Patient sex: F
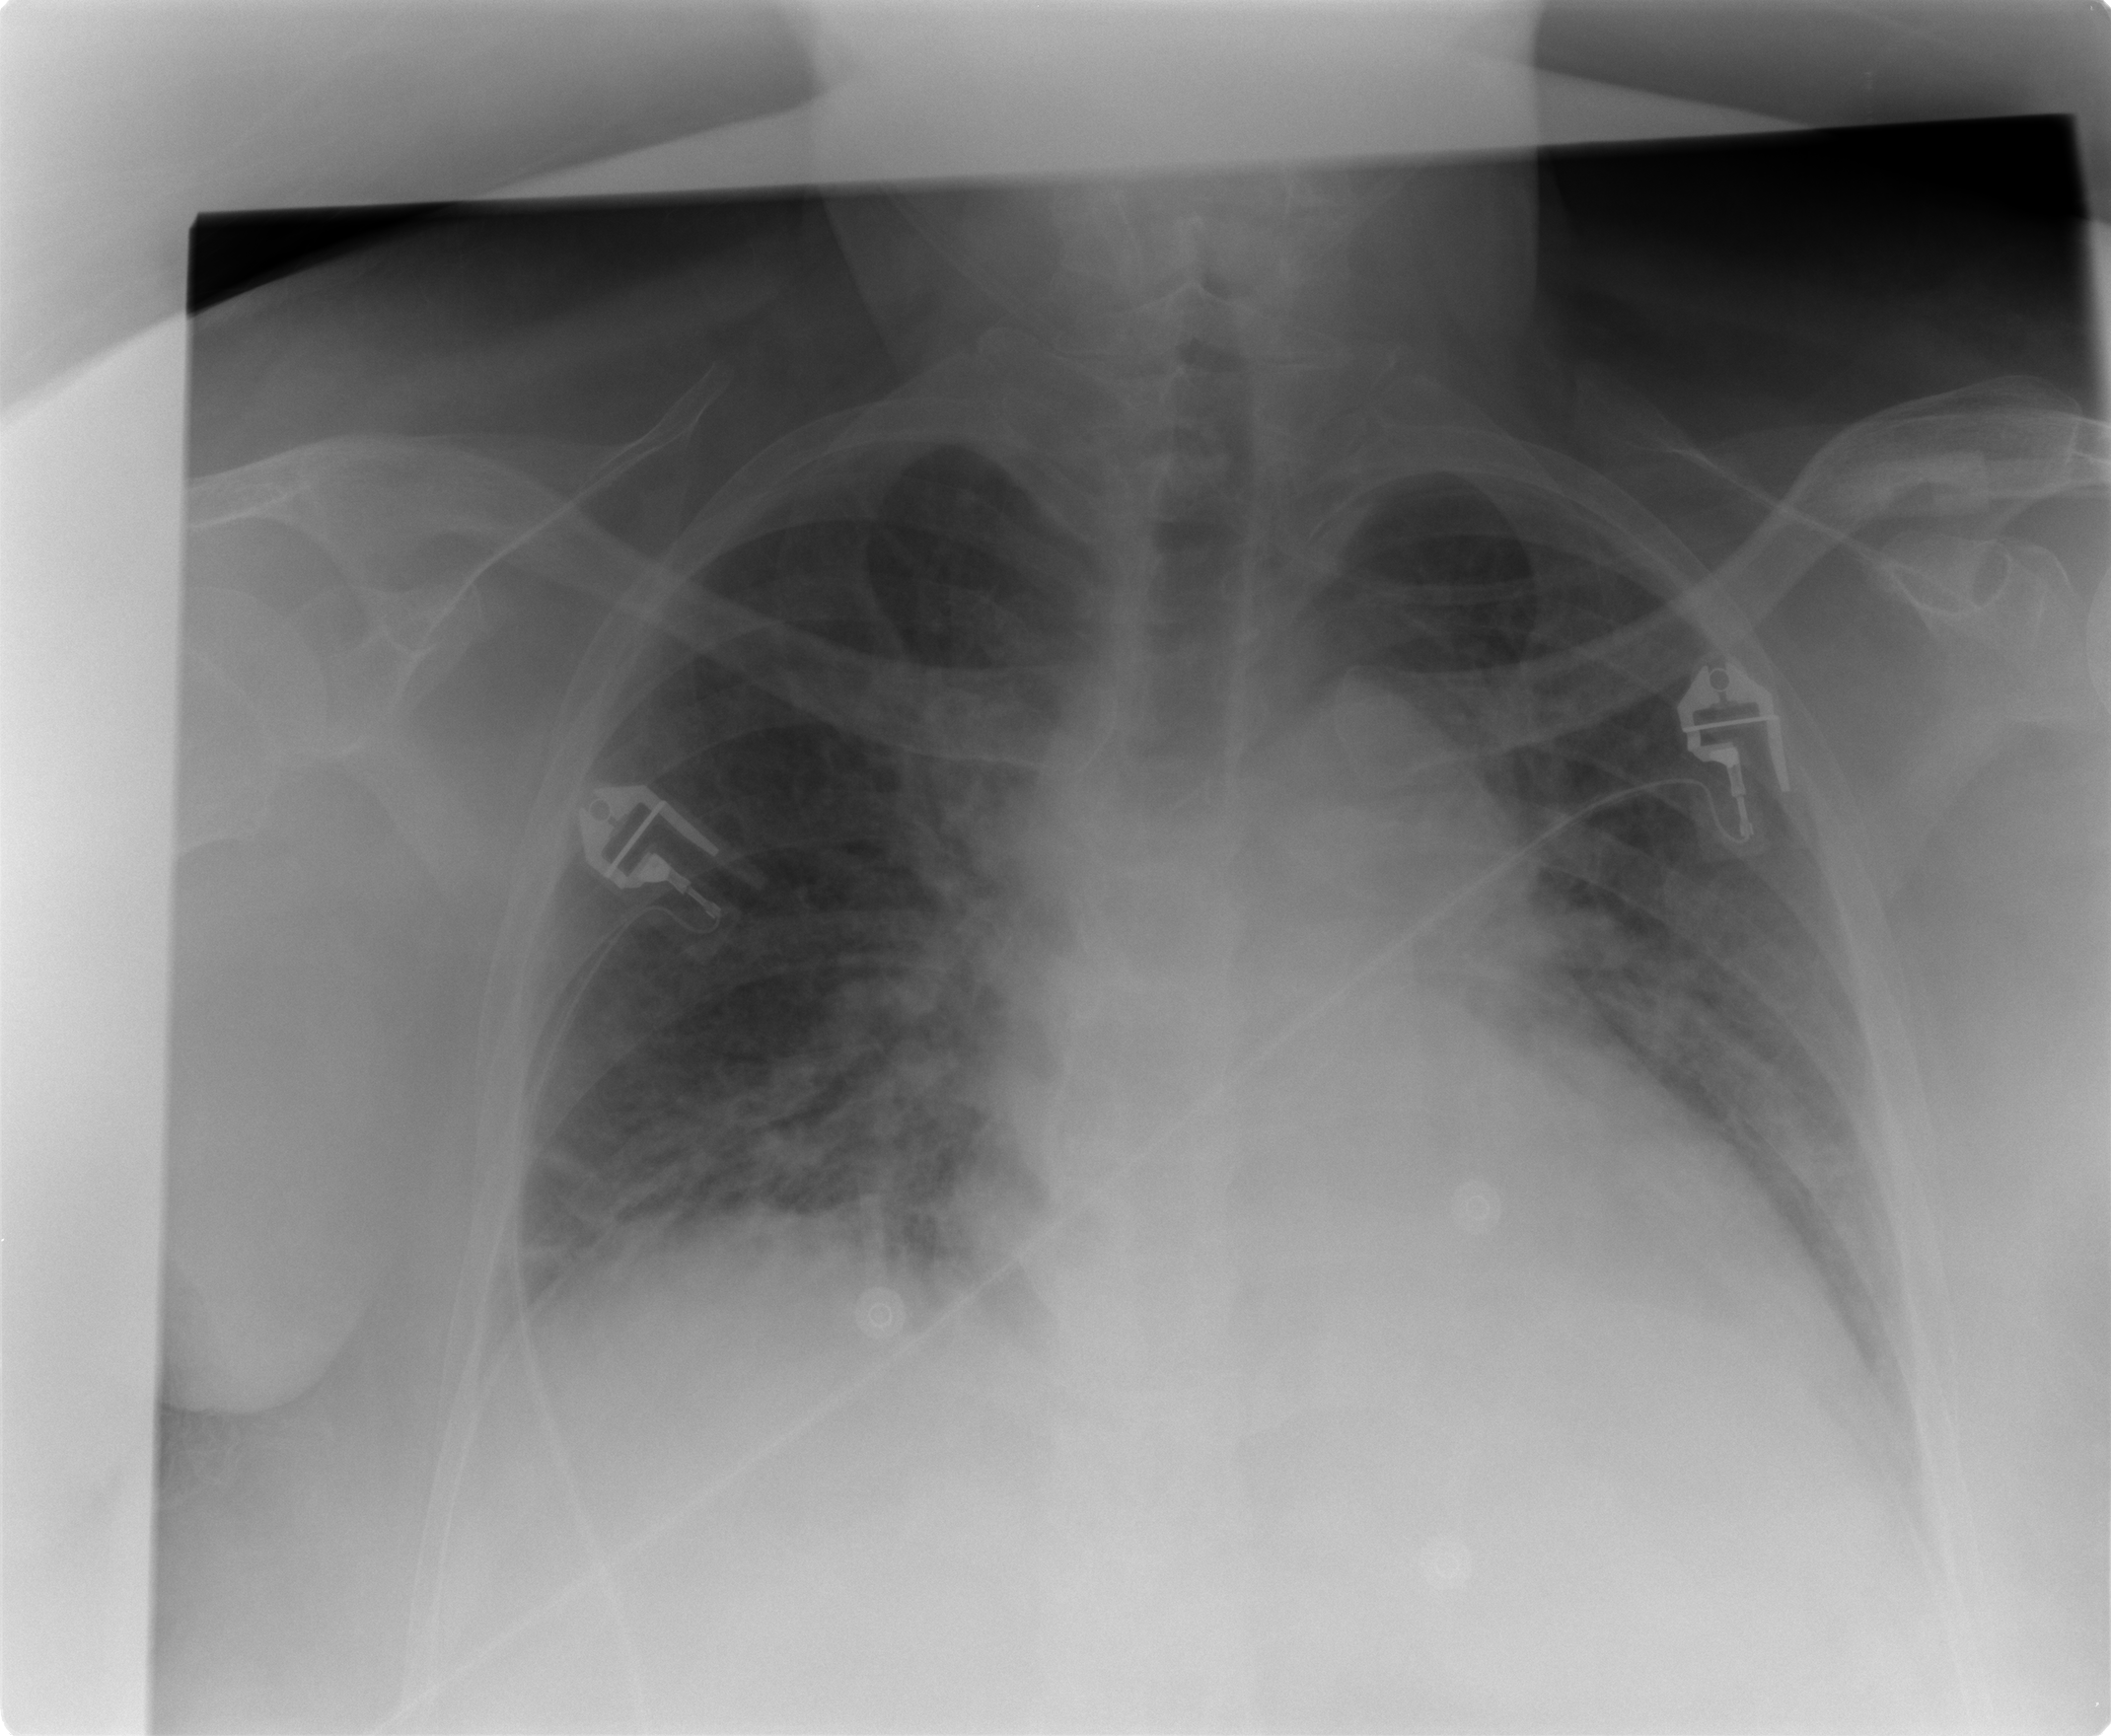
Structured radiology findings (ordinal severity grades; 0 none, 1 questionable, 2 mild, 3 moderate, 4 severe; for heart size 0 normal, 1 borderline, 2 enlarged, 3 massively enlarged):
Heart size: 2
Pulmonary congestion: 2
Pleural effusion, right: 0
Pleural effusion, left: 1
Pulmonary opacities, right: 2
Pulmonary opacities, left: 2
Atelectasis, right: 2
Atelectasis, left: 1